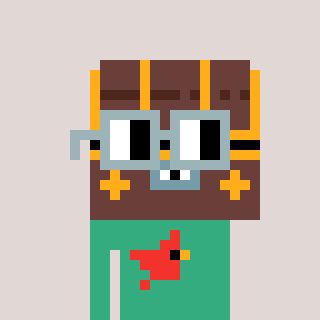
a pixel art character with square dark gray glasses, a treasure chest-shaped head and a teal-colored body on a warm background